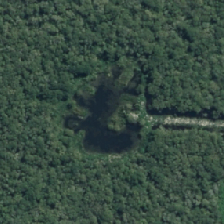
Land cover: lake_pond